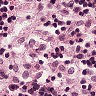
Metastatic tissue present: no